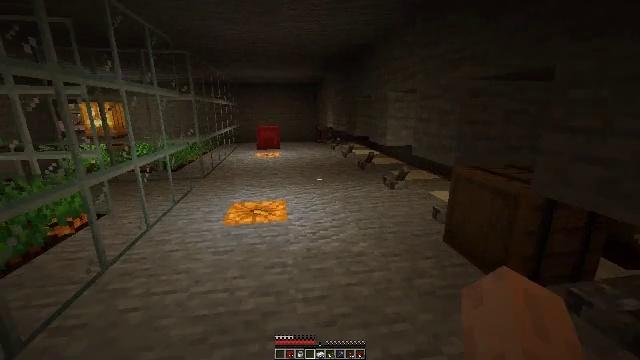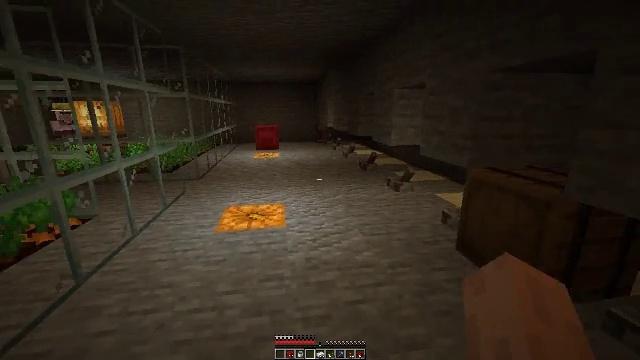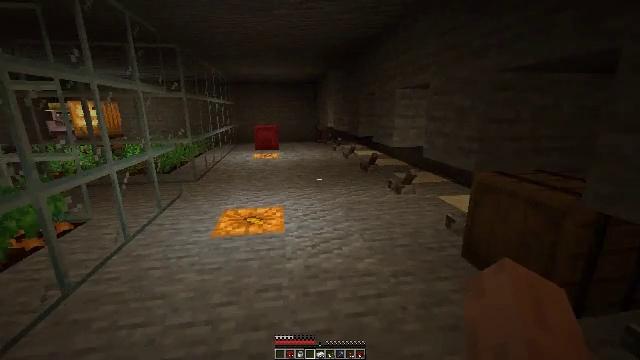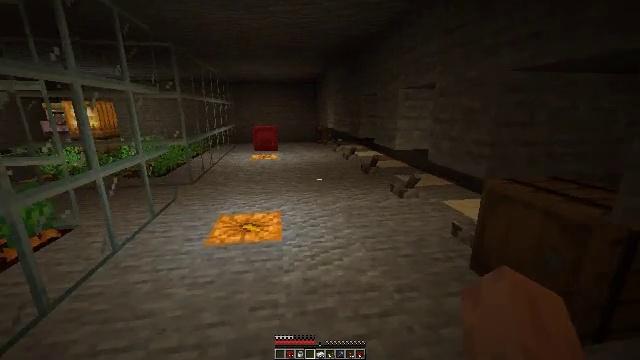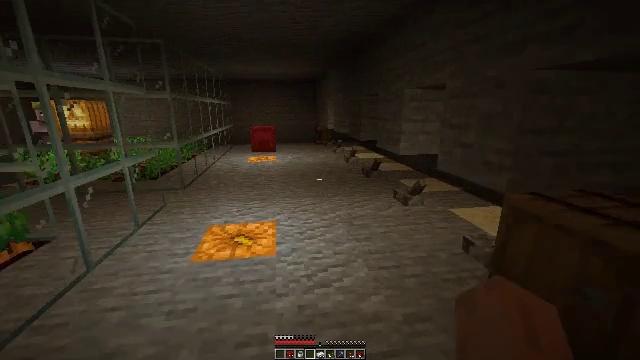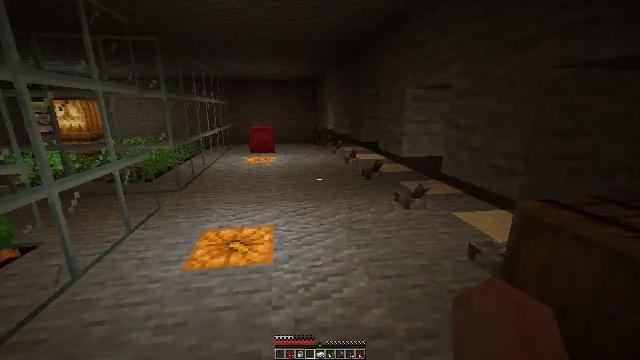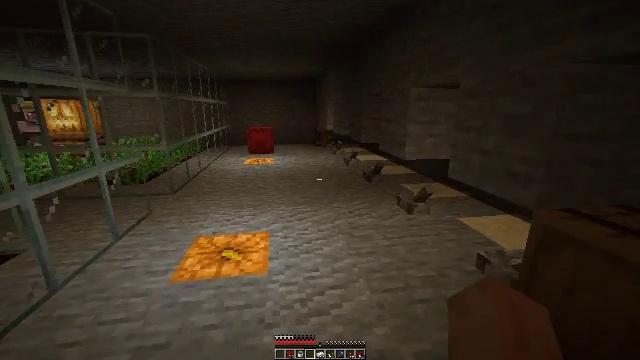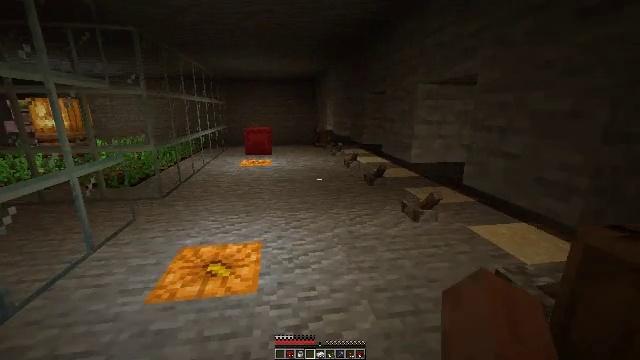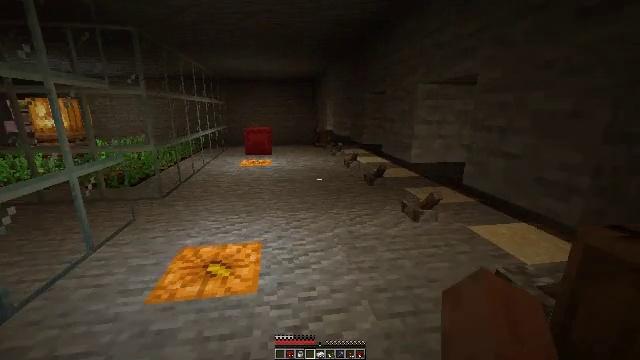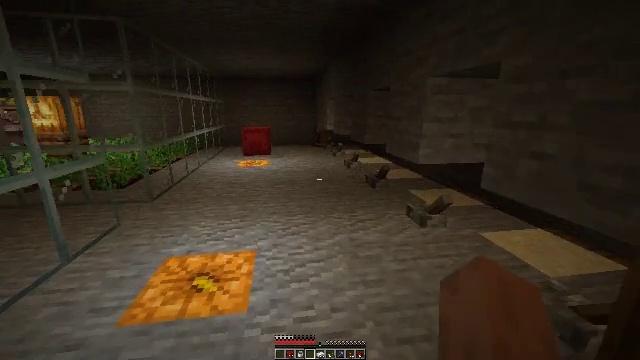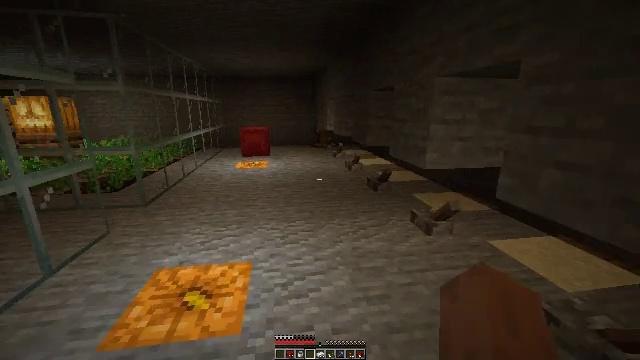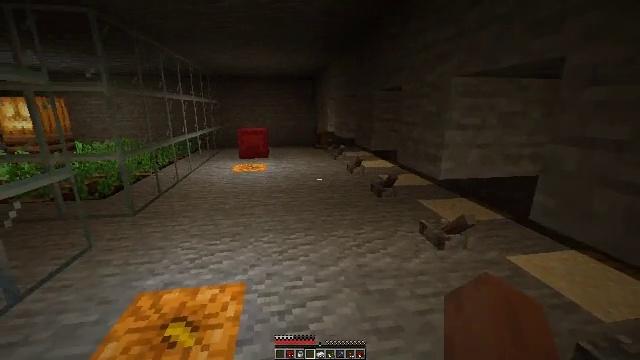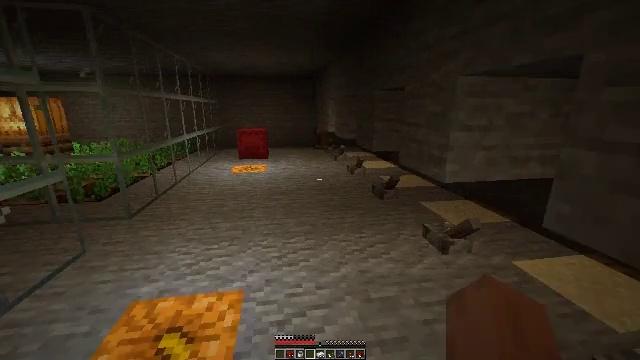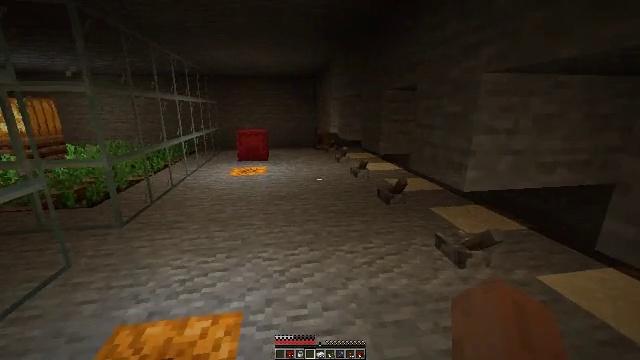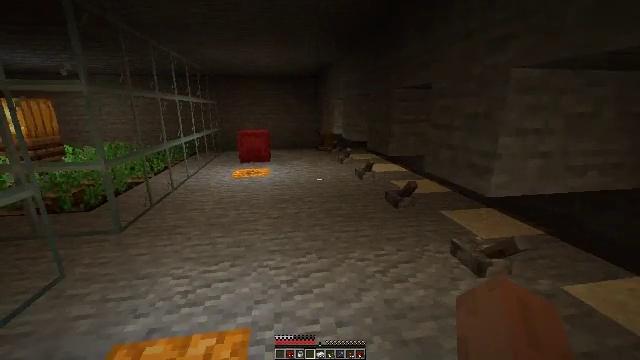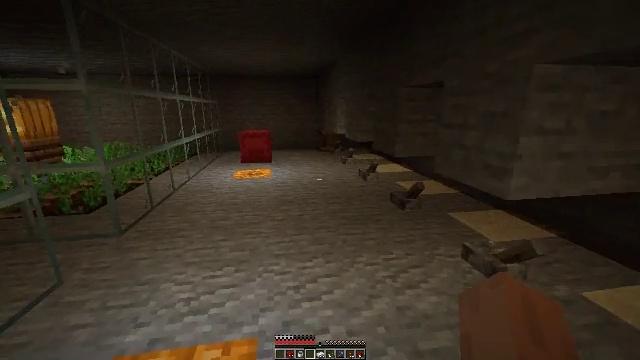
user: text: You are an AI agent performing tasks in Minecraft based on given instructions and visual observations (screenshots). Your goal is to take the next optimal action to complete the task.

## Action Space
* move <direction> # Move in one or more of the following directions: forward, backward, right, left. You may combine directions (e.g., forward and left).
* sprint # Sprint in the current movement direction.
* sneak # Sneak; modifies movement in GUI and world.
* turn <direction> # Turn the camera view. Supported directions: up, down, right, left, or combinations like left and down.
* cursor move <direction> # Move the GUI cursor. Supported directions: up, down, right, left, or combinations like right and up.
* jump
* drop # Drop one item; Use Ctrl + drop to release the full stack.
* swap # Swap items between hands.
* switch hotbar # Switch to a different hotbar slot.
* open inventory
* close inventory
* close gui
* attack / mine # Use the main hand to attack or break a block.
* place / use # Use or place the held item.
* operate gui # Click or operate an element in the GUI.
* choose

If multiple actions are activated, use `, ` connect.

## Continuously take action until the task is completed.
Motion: motion action
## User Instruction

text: Drop an iron ingot.
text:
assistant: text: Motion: move forward
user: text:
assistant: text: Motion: move forward
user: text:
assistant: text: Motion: move forward
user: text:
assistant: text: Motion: move forward
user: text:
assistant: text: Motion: move forward
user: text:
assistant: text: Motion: move forward
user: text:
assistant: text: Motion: move forward
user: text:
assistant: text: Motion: move forward
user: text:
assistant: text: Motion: move forward
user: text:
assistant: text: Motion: move forward
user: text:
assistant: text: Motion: move forward
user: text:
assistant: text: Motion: move forward
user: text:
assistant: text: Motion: move forward and move left
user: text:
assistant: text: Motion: move forward and move left
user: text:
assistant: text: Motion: move forward and move left
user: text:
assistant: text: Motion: move forward and move left, turn right
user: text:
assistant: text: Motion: move left, turn right and up
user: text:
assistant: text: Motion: turn right and up
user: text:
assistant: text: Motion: turn right and up
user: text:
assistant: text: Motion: turn right and up
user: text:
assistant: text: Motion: no_op
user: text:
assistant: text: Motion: no_op
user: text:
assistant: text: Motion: no_op
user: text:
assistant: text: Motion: no_op
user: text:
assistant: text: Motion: no_op
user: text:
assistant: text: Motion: no_op
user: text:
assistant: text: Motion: no_op
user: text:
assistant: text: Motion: no_op
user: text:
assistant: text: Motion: no_op
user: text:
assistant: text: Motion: no_op